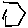
Label: hexagon